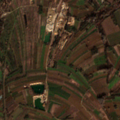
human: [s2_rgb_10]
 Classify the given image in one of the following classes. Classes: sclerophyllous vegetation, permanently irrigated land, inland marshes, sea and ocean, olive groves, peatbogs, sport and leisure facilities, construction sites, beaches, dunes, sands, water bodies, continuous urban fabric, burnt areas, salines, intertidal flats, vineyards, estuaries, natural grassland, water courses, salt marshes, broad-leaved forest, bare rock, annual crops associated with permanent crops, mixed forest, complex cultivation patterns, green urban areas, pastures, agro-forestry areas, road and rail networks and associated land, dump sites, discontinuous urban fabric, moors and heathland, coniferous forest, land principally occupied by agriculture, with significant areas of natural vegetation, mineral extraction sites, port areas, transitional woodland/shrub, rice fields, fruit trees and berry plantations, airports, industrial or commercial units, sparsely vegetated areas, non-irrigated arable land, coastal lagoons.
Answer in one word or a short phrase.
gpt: non-irrigated arable land, land principally occupied by agriculture, with significant areas of natural vegetation, water courses